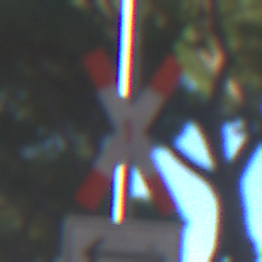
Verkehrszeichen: Andreaskreuz
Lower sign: RichtungsangabeDurchPfeile1
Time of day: MorningAfternoon
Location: Outdoor (Suburban)
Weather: Clear
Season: NotSpecified
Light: Natural